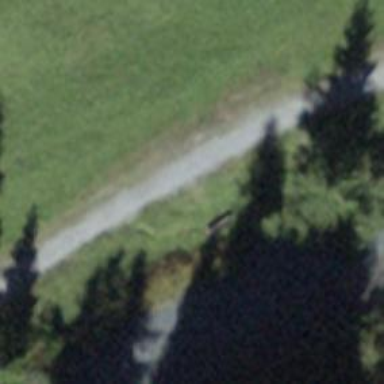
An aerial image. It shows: Bench.